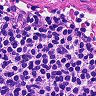
Metastatic tissue present: no